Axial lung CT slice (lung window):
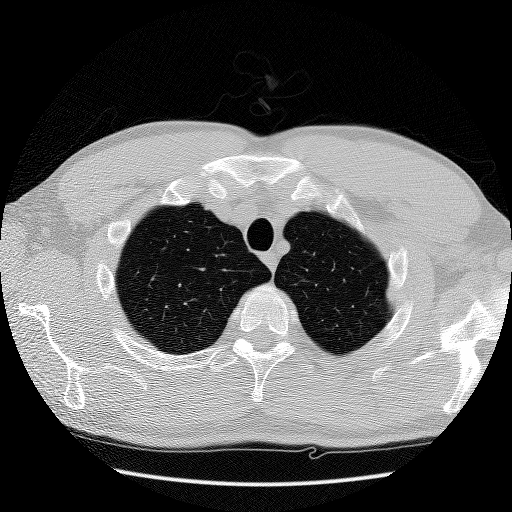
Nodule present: no